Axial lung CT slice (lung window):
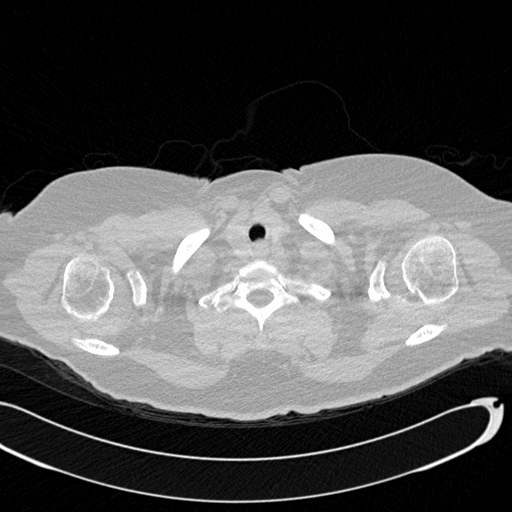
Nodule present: no